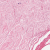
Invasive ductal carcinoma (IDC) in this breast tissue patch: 0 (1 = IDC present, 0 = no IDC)